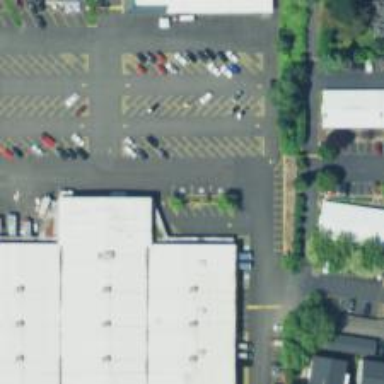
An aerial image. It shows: Parking space.